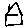
Label: house